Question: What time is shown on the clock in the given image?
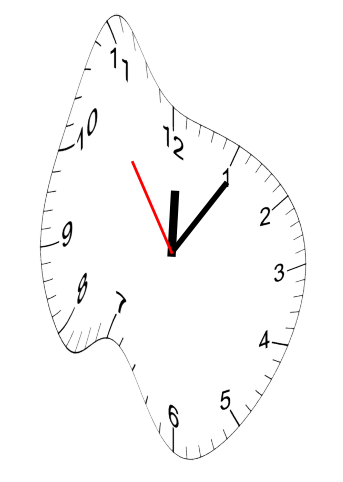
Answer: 12:05:54